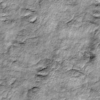
Label: not_dusty